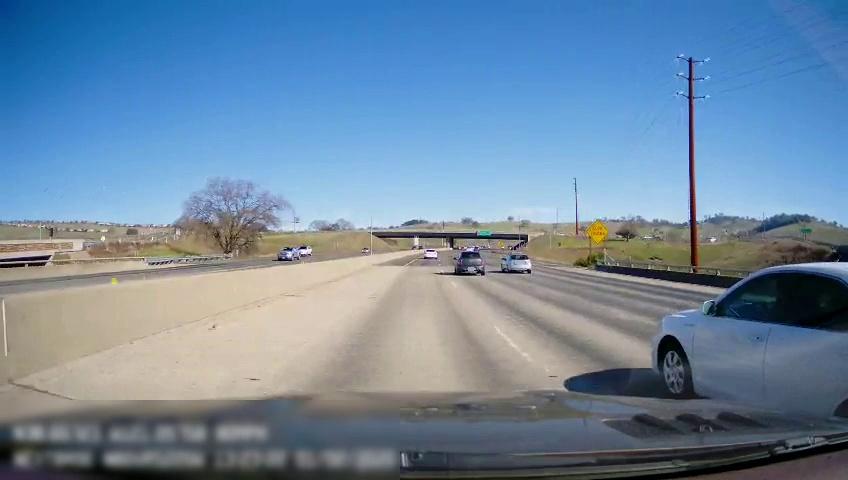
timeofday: Day
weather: Sunny
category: Drivable Space
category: Drivable Space
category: Vehicles | SUV
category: Vehicles | SUV
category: Vehicles | Car
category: Vehicles | Car
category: Vehicles | Car
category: Vehicles | SUV
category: Lanes | Current Lane
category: Traffic | Signs